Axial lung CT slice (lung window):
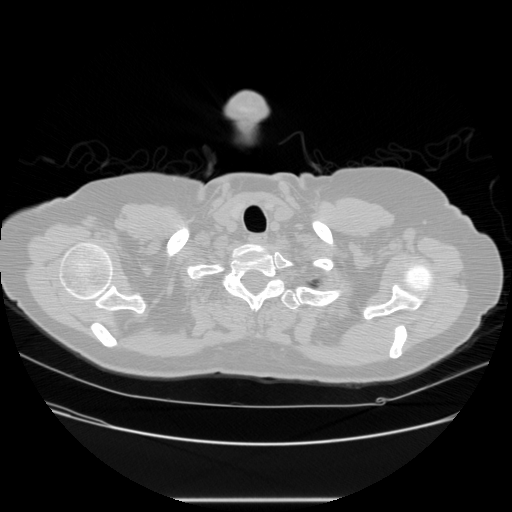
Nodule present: no